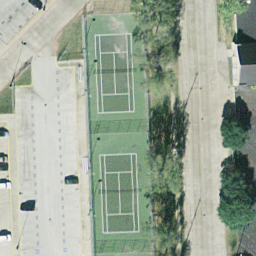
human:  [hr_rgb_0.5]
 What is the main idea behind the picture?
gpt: tennis court